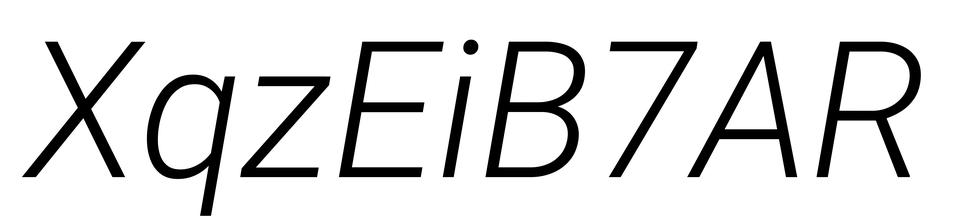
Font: Roboto-Italic_Light_Italic